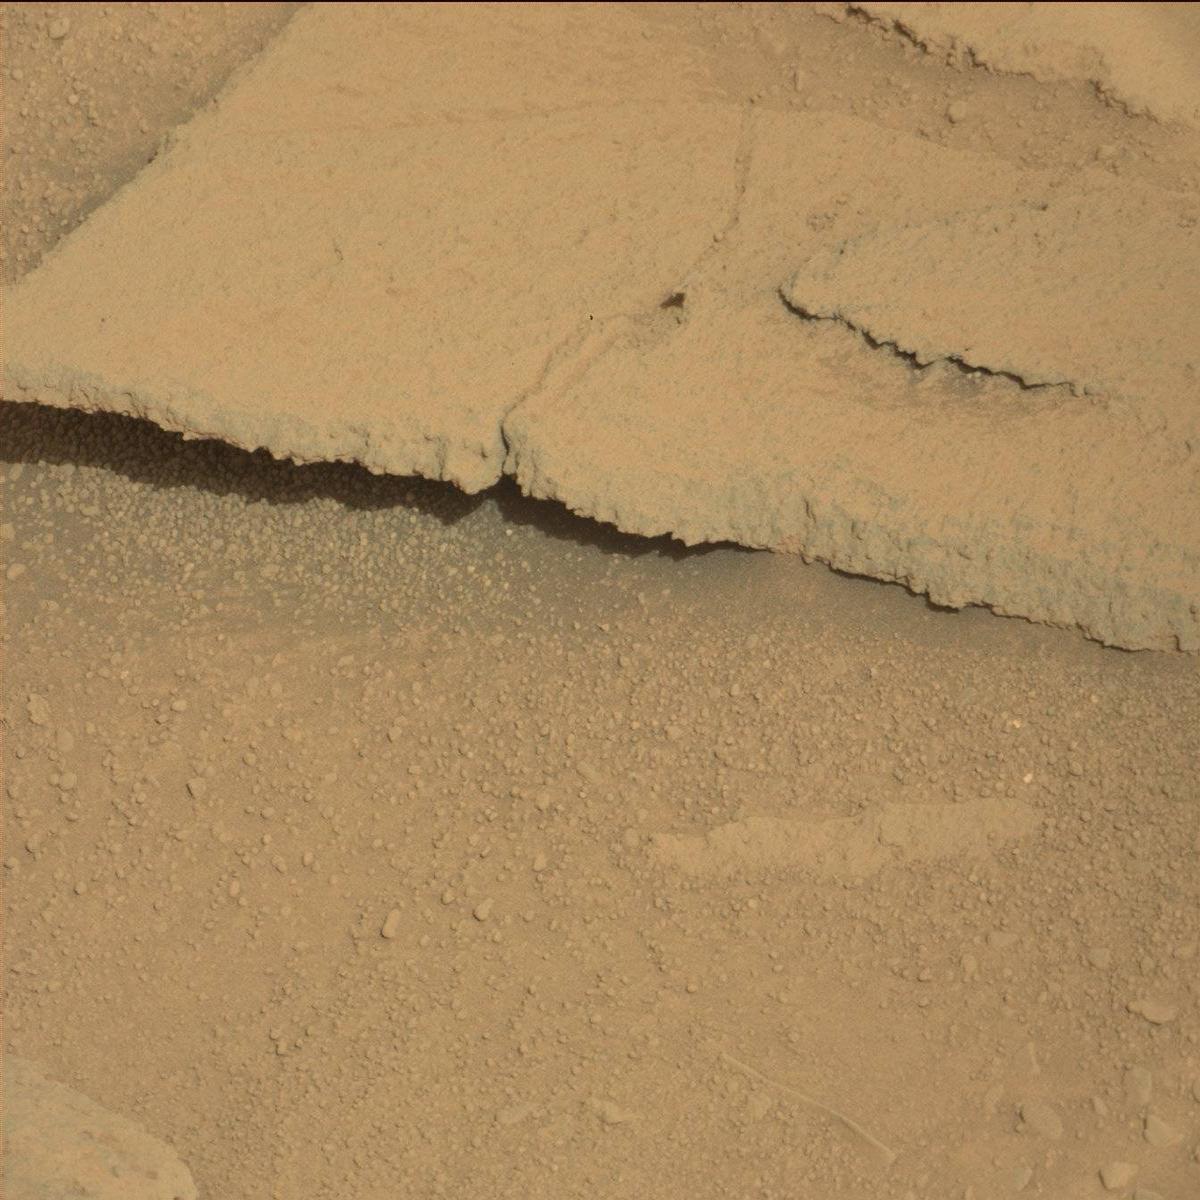
Terrain classes present: Bedrock, Sand / Soil